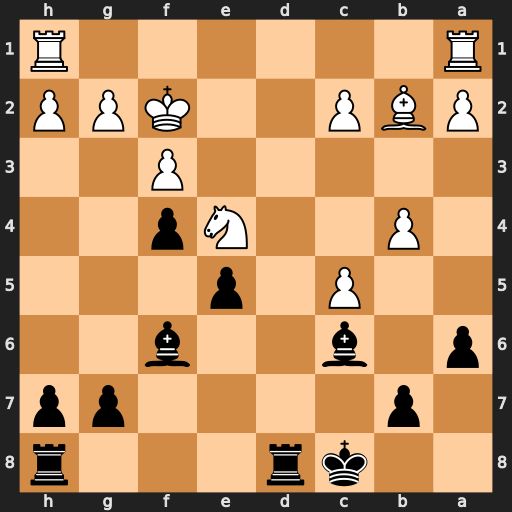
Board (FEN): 2kr3r/1p4pp/p1b2b2/2P1p3/1P2Np2/5P2/PBP2KPP/R6R
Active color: b
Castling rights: -
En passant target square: -
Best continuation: Bxe4 fxe4 Rd2+